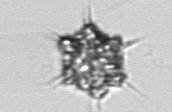
Label: Dictyocha